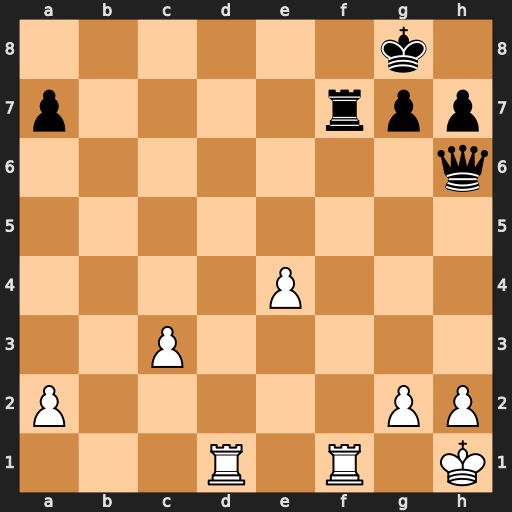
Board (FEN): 6k1/p4rpp/7q/8/4P3/2P5/P5PP/3R1R1K
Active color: w
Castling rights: -
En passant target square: -
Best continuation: Rd8+ Rf8 Rfxf8#